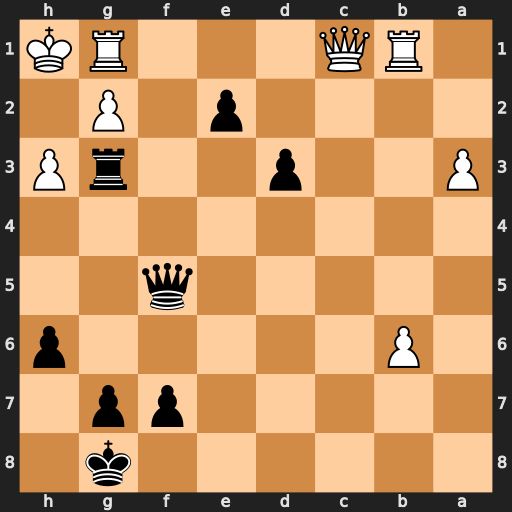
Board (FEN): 6k1/5pp1/1P5p/5q2/8/P2p2rP/4p1P1/1RQ3RK
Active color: b
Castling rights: -
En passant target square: -
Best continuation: Rxh3+ gxh3 Qxh3#